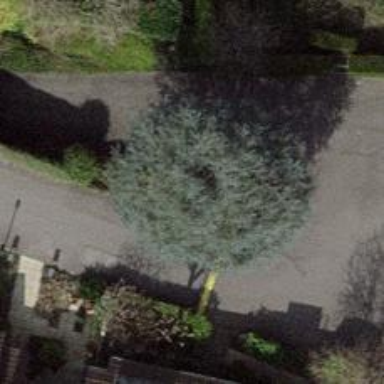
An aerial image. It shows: Evergreen tree with needle-leaved leaves.